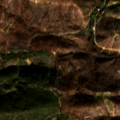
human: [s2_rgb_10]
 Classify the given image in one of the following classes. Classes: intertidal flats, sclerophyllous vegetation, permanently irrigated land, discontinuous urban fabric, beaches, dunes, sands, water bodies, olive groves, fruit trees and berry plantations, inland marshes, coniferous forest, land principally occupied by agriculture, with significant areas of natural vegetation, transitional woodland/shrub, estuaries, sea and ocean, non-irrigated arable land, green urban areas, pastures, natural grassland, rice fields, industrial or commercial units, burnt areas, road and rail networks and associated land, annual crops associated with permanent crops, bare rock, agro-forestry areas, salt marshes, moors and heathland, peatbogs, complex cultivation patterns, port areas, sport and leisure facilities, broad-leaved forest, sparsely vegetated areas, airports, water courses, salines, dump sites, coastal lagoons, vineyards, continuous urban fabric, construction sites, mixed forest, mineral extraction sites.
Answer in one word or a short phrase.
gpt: discontinuous urban fabric, moors and heathland, transitional woodland/shrub